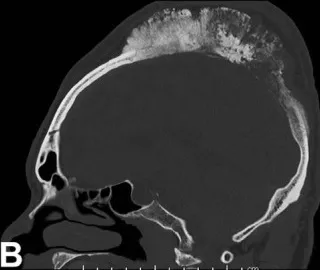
A and B (coronal and sagittal views respectively) - Bone computed tomography (CT).
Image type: radiology (ct)